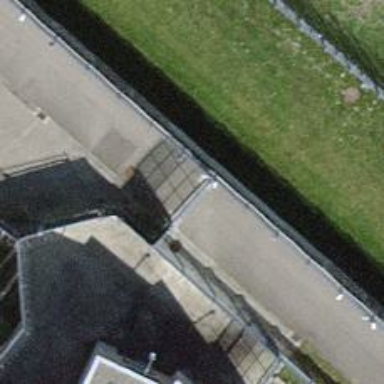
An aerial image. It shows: Fence is in the image.